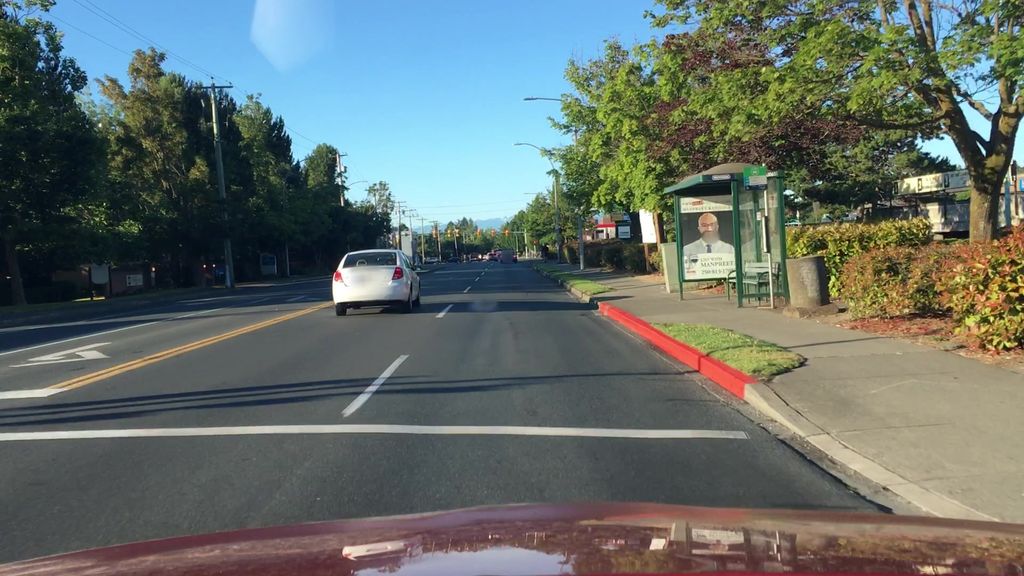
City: victoria